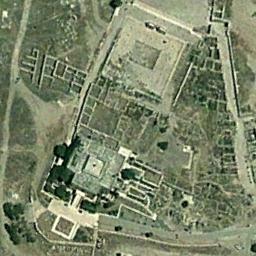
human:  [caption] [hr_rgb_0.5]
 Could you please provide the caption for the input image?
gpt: The palace is on the grass .

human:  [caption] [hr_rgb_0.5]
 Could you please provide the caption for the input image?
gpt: The palace is surrounded by a wasteland .

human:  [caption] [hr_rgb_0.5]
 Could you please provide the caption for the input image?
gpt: The central part of the palace is a circular building .

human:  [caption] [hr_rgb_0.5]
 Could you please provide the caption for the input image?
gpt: Many trees of different sizes are beside the palace .

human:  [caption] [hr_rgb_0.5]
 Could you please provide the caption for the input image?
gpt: There are green lawns beside the palace .